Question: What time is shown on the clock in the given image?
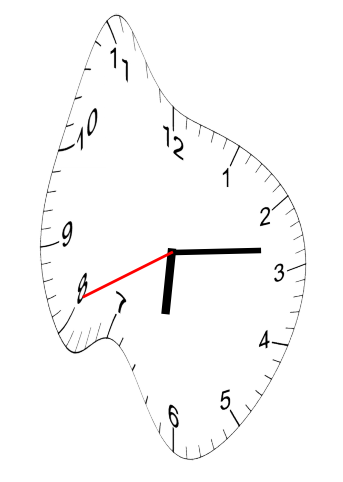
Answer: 06:13:41